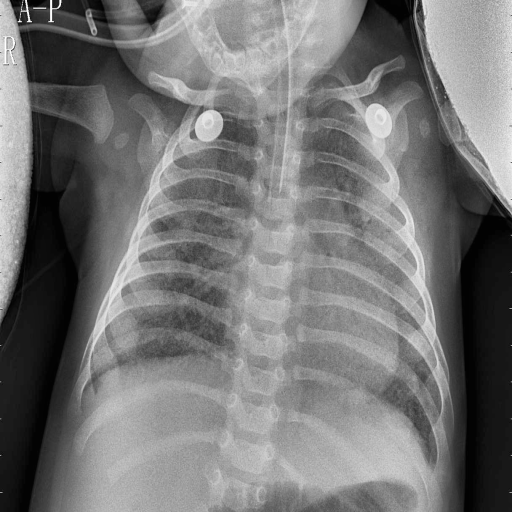
Finding: PNEUMONIA